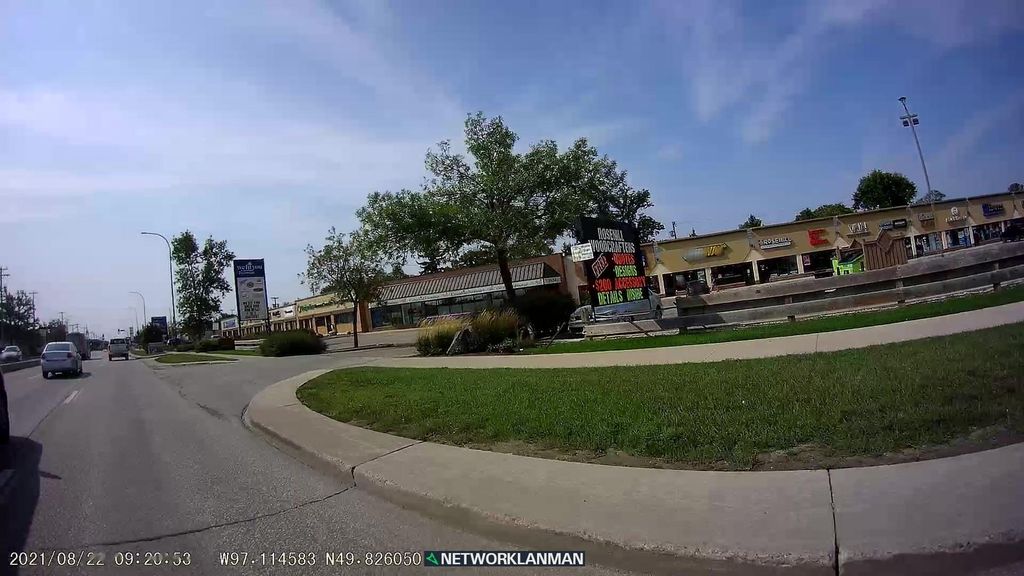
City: winnipeg